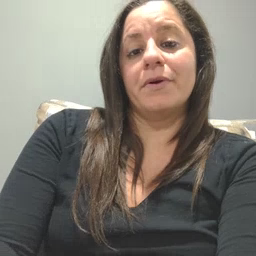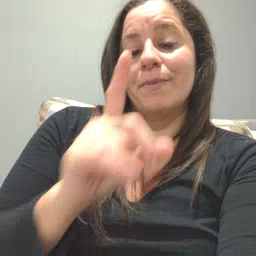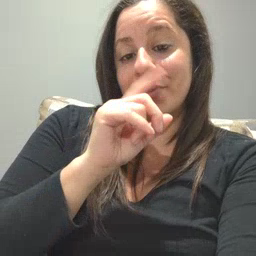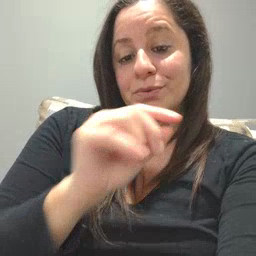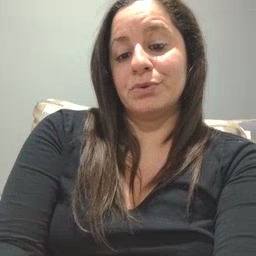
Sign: mouse